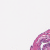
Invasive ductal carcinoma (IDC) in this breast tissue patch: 0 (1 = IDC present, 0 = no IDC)